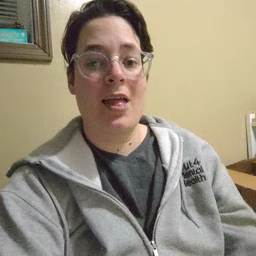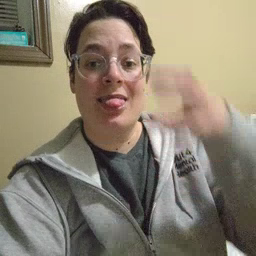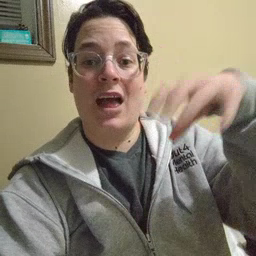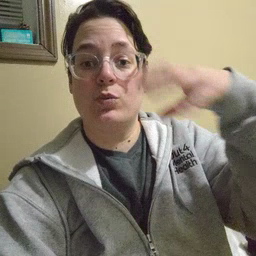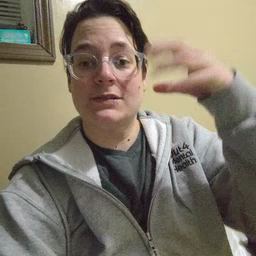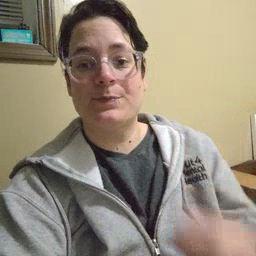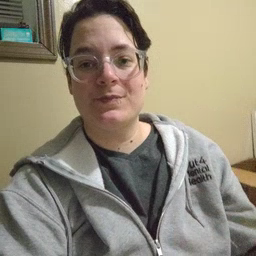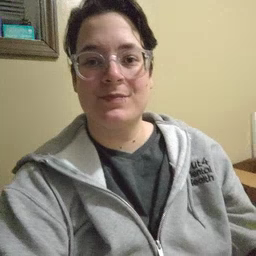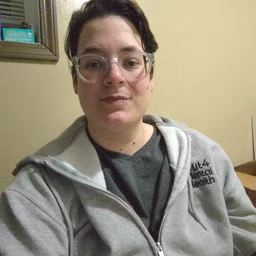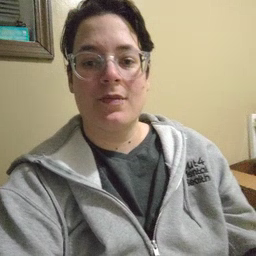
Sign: cloud